Question: I have a page, and the page has some cool shapes on the background. I want them to move around.
I've put those orange circles as an example. I want those purple shapes to float on the orange circles' circumference.
> Note: Orange circles are examples to show where each object(purple
ones) can float around. I don't want to put orange circles or draw anything on the screen. Question about moving shapes around.I've already did displaying part with a simple 'Container' and 'SVG'.

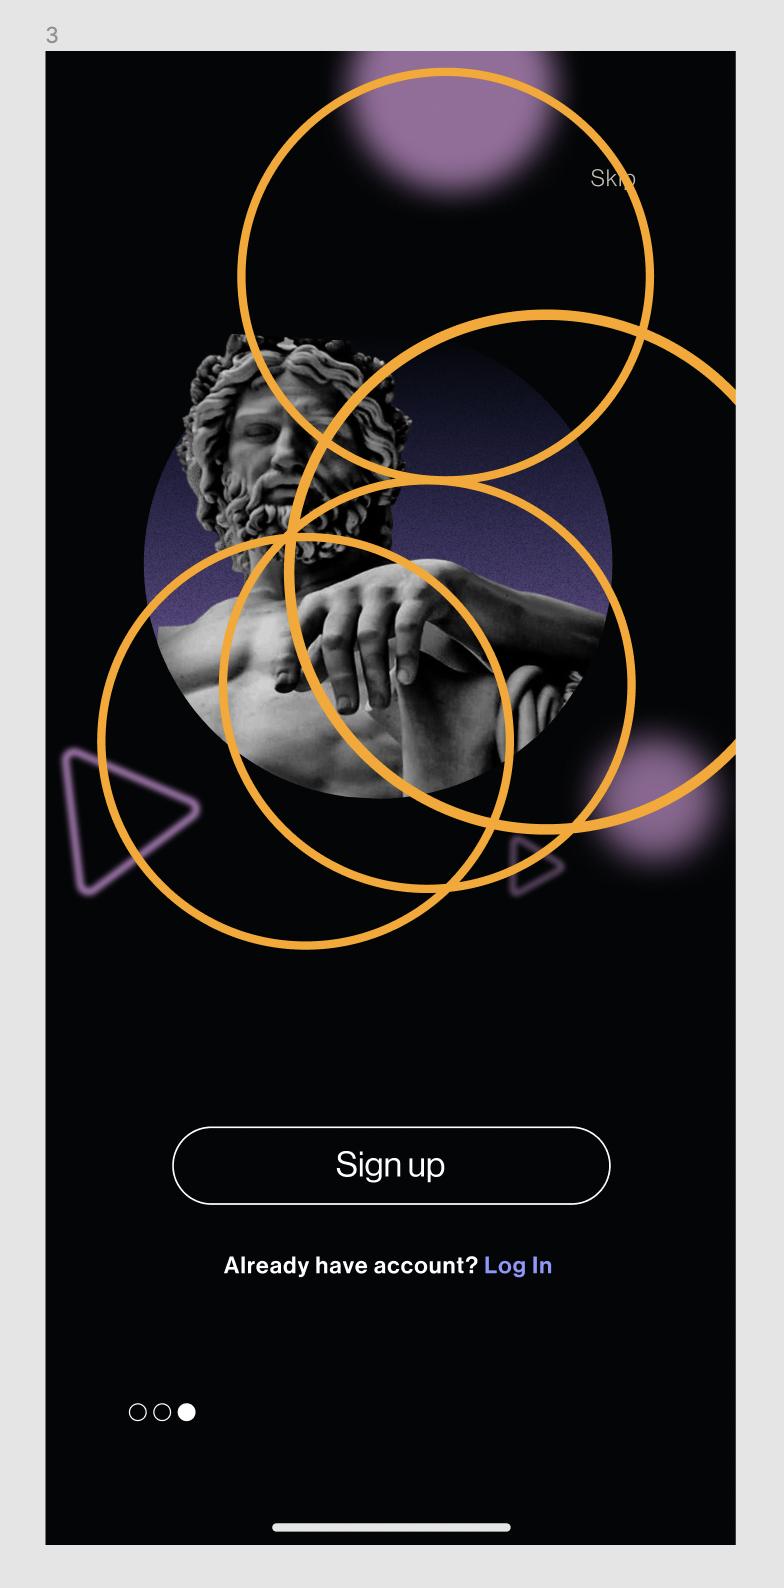
Answer:
Create a Tween between 0 and 360, get 'Offset' for each value and positioned it in 'Stack' with 'Positioned'. Using Offset's x and y values.
'''
final _tween = IntTween(begin: 0, end: 360);
late Animation<int> _animation;
@override
void initState() {
_controller =
AnimationController(vsync: this, duration: const Duration(seconds: 20))
..addListener(() {
setState(() {});
});
_animation = _tween.animate(_controller);
_controller.repeat();
super.initState();
}
Offset _getOffset(int angle, int distance) {
return Offset.fromDirection(math.pi / 180 * angle, distance.toDouble());
}
'''
And in the 'Stack'
'''
Positioned(
top: _getOffset(_animation.value, 200).dy + 200,
left: _getOffset(_animation.value, 200).dx + 200,
child: SvgPicture.asset(
UI.purpleTriangle,
height: 80,
width: 80,
),
),
'''
I've used only one animation controller, but 'distance' I give to 'getOffset' and the +200 for Positioned was enough to randomize those invisible circles.